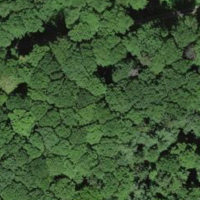
EUNIS habitat code: 41
Species observed at this site:
Stellaria nemorum